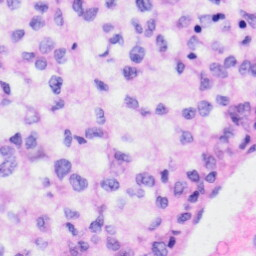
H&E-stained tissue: Liver